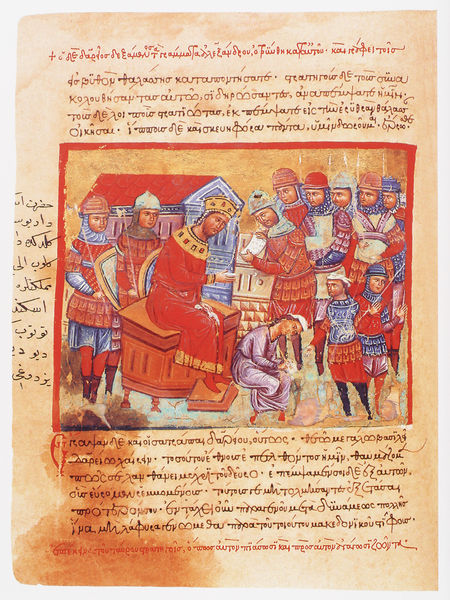
Titel: Der griechische Alexanderroman
Institution: Venedig, Hellenic Institute Codex Gr. 5
Schlagwörter: blau, mann, gelb, menschen, braun, männer, szene, dach, gebäude, haus, rot, rahmen, kirche, mantel, sitzend, blatt, krone, schrift, giebel, violett, kaiser, könig, soldaten, thron, schild, buch, druck, seite, illustration, schilder, text, helm, ritter, buchseite, flecken, arabisch, brief, schreiben, krieger, huldigung, tempel, speer, schreiber, gabe, wachen, persien, konig, buchmalerei, alexander, illumination, alexanderroman